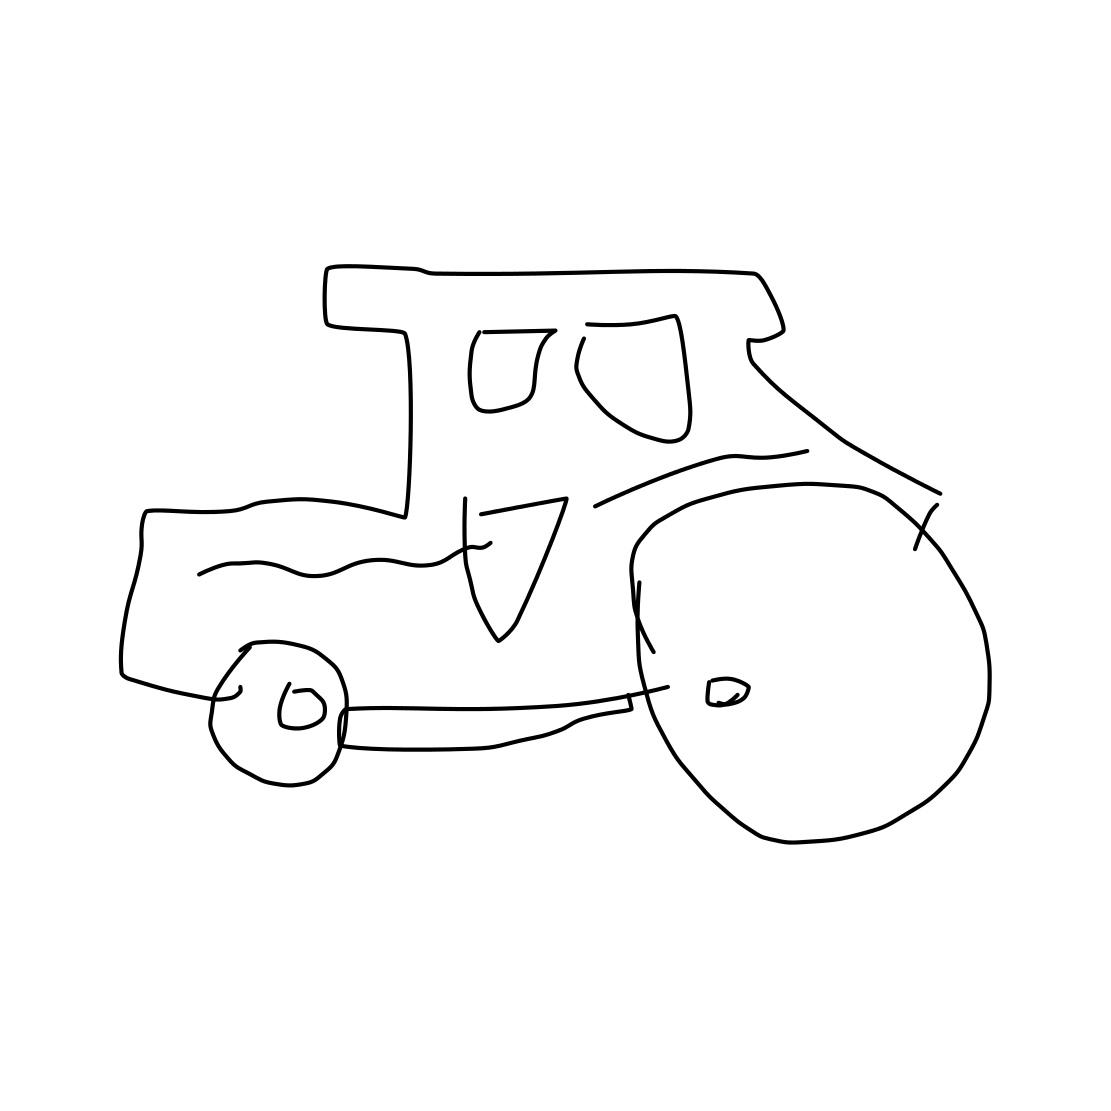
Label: tractor